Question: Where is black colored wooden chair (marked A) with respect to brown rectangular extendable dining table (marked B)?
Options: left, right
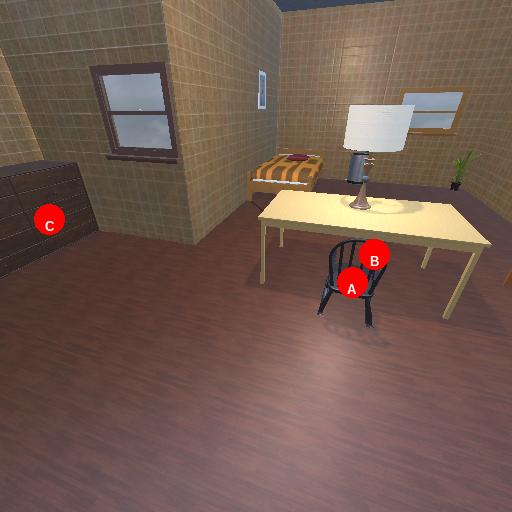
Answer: left